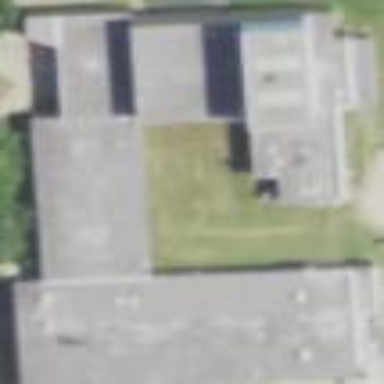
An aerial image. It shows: College building.